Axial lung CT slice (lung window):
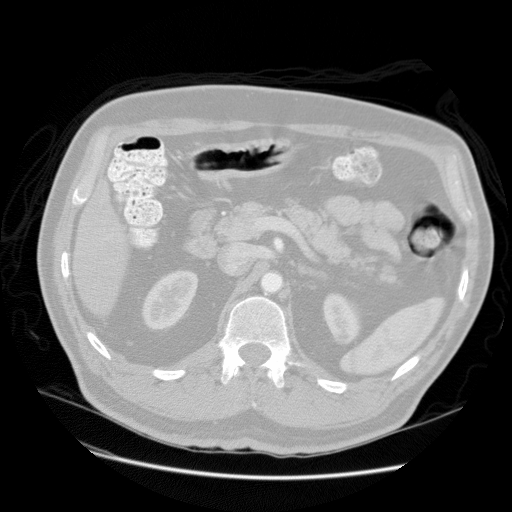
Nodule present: no